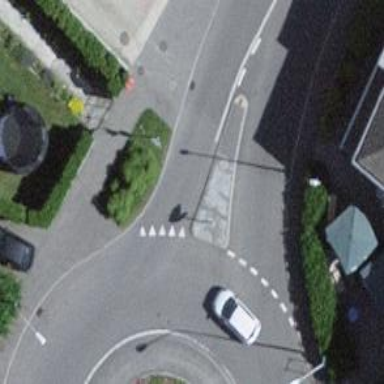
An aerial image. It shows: Marked crossing with zebra stripes on the road.